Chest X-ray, PA view. Patient: 51 years old, sex M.
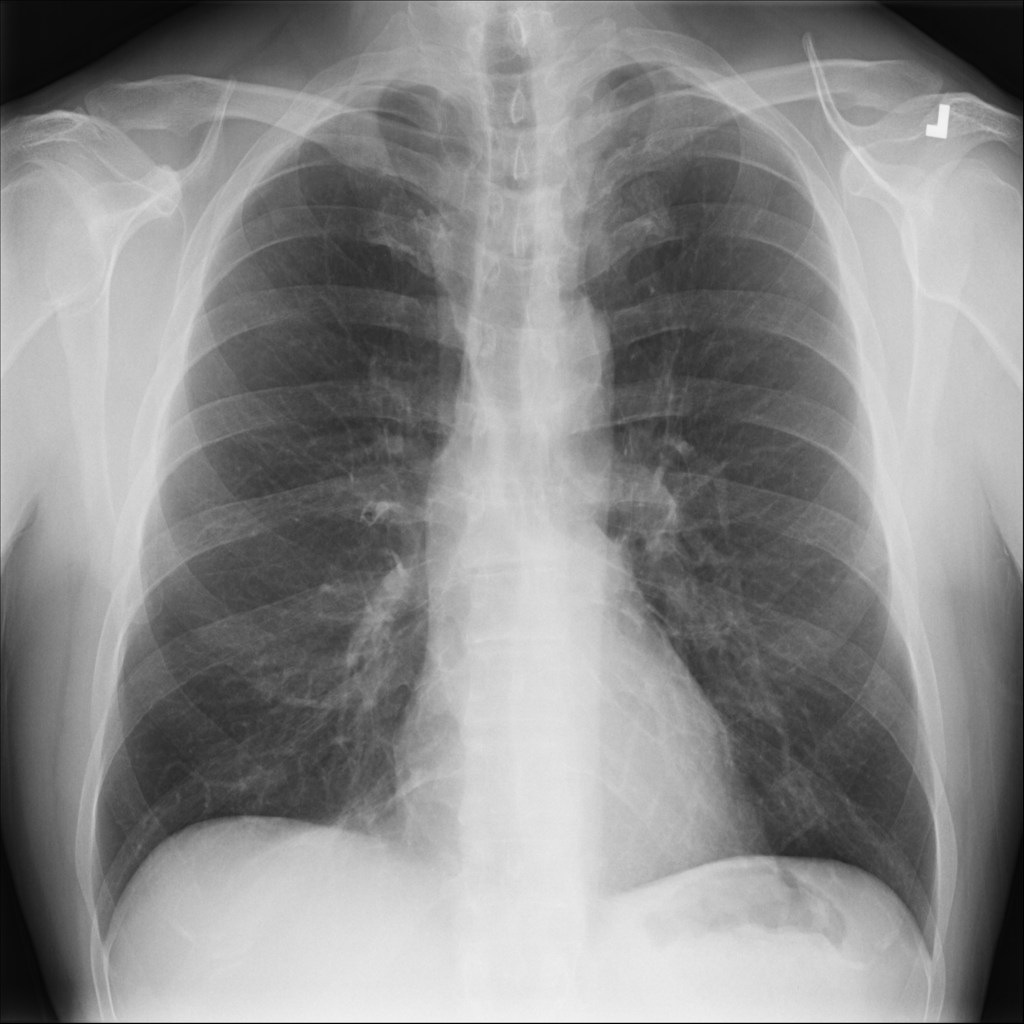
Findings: No Finding